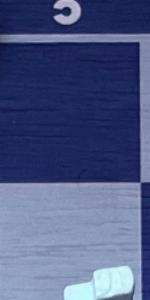
Label: Empty